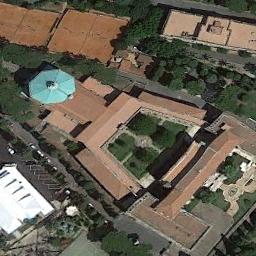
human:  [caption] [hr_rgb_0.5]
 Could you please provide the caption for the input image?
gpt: This is a church with a square courtyard .

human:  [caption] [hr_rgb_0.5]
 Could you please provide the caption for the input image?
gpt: The tower of the church with a green octagon roof and the rest of the church has some orange sloping roofs .

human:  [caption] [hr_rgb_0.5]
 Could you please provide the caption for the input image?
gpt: A cathedral with a brown roof  The main house in the middle of the church has a cyan dome  There are many trees and parked cars around the church .

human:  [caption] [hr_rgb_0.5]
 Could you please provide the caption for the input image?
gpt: There is a red church with a blue circular roof next to some trees .

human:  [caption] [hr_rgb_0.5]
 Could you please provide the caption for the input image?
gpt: There are many trees near the church .